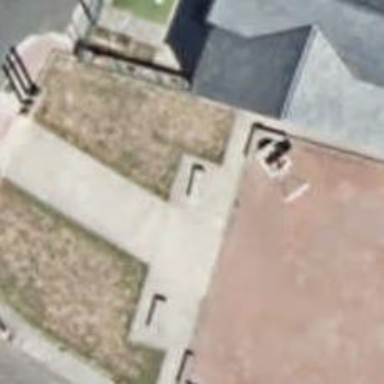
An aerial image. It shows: Bench.